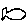
Label: fish